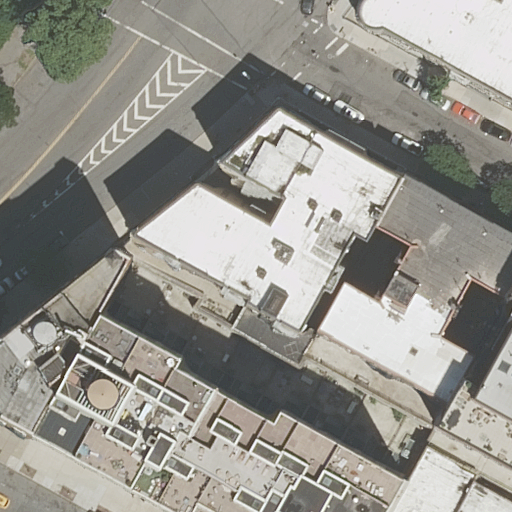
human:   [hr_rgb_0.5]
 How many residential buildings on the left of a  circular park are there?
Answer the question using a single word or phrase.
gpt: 0

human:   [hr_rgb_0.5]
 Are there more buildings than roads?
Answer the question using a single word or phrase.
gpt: yes

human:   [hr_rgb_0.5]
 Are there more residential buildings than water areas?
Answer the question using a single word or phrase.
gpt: yes

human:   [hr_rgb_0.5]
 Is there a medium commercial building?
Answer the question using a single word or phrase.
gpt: no

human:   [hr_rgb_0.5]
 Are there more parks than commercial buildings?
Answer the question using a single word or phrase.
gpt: yes

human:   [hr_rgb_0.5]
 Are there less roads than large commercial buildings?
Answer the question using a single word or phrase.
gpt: no

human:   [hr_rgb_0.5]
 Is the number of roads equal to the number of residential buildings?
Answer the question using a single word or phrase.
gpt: no

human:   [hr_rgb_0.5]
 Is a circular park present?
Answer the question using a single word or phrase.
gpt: no

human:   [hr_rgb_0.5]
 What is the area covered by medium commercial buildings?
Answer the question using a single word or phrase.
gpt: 0m2

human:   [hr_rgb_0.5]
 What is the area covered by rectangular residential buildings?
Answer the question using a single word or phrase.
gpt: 103m2

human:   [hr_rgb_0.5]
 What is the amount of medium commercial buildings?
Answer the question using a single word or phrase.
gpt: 0

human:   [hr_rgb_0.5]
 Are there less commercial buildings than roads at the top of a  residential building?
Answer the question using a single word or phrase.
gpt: yes

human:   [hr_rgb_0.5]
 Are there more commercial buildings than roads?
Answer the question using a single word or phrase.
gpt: no

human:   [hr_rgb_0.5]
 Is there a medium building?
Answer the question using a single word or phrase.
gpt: yes

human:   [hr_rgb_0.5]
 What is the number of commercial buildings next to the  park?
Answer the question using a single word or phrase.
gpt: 0

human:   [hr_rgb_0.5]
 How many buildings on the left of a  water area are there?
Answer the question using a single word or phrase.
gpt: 0

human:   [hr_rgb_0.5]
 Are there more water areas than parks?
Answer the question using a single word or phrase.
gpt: no

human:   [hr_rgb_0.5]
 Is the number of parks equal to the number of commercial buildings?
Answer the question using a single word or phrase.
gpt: no

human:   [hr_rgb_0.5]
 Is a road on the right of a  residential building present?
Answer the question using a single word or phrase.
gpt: yes

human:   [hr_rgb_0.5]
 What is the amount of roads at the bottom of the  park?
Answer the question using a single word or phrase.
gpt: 4

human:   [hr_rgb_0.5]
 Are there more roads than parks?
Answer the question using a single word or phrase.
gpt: yes

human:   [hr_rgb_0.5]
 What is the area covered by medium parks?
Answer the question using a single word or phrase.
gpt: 340m2

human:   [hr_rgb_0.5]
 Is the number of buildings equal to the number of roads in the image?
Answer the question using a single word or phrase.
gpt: no

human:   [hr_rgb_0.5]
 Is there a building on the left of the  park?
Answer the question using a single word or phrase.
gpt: no

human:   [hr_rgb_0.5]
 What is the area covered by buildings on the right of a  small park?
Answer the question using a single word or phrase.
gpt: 0m2

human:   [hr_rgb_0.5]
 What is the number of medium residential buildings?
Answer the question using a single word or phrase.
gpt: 1

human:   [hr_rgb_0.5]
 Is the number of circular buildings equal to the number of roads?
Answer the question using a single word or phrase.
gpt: no

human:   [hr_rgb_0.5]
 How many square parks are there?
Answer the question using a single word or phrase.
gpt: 0

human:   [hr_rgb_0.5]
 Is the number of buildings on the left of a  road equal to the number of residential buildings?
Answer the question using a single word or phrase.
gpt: no

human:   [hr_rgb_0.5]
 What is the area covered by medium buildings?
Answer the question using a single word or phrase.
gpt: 299m2

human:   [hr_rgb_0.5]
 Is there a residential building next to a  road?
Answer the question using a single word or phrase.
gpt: yes

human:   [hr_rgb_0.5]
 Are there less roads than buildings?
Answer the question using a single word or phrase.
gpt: yes

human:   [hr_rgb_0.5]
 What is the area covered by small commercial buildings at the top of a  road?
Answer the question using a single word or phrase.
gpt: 0m2

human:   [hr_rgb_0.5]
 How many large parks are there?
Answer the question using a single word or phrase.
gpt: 0

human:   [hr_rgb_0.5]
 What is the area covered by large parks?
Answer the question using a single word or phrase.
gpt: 0m2

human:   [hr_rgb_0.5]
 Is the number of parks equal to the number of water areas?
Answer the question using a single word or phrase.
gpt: no